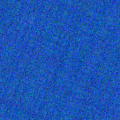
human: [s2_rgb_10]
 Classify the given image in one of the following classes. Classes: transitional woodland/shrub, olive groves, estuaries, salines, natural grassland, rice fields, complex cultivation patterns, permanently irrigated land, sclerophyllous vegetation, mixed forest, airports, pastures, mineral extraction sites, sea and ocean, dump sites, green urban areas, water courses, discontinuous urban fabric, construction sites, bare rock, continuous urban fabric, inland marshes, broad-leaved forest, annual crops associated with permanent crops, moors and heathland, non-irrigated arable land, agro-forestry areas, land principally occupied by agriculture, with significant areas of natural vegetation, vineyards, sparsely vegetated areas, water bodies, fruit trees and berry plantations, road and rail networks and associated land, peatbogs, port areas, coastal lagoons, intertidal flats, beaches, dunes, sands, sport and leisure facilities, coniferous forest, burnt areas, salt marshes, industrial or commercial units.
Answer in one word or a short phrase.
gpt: sea and ocean